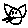
Label: cat